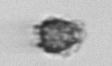
Label: Syracosphaera_pulchra